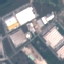
Label: Industrial